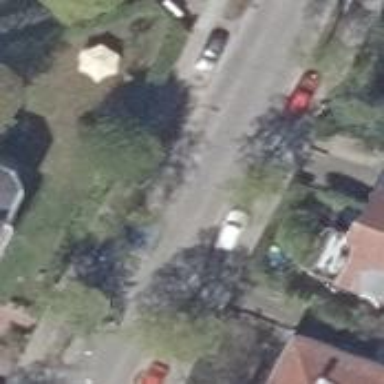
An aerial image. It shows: Avenue lined with deciduous broadleaved trees.